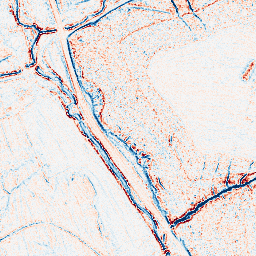
Category: edge_preserving
Decomposition family: anisotropic_diffusion
Decomposition parameters: iterations: 5
kappa: 50
gamma: 0.1
Upsampling method: cubic_mitchell
Upsampling parameters: scale: 8
Upsampling scale: 8